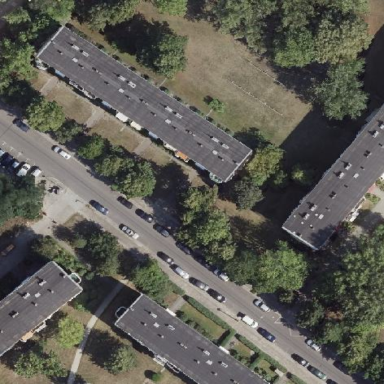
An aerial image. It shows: Flat-roofed apartment building.